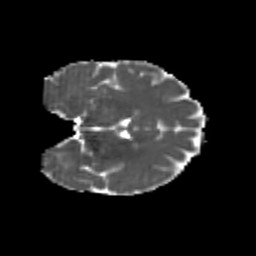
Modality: MD
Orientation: coronal
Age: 23
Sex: female
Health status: healthy
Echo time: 0.074 s